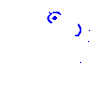
Particle: proton